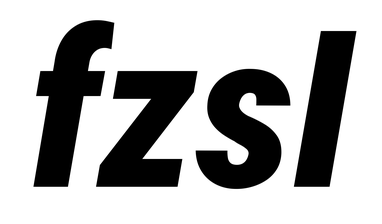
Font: Roboto-Italic_Condensed_Black_Italic